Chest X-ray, AP view. Patient: 26 years old, sex F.
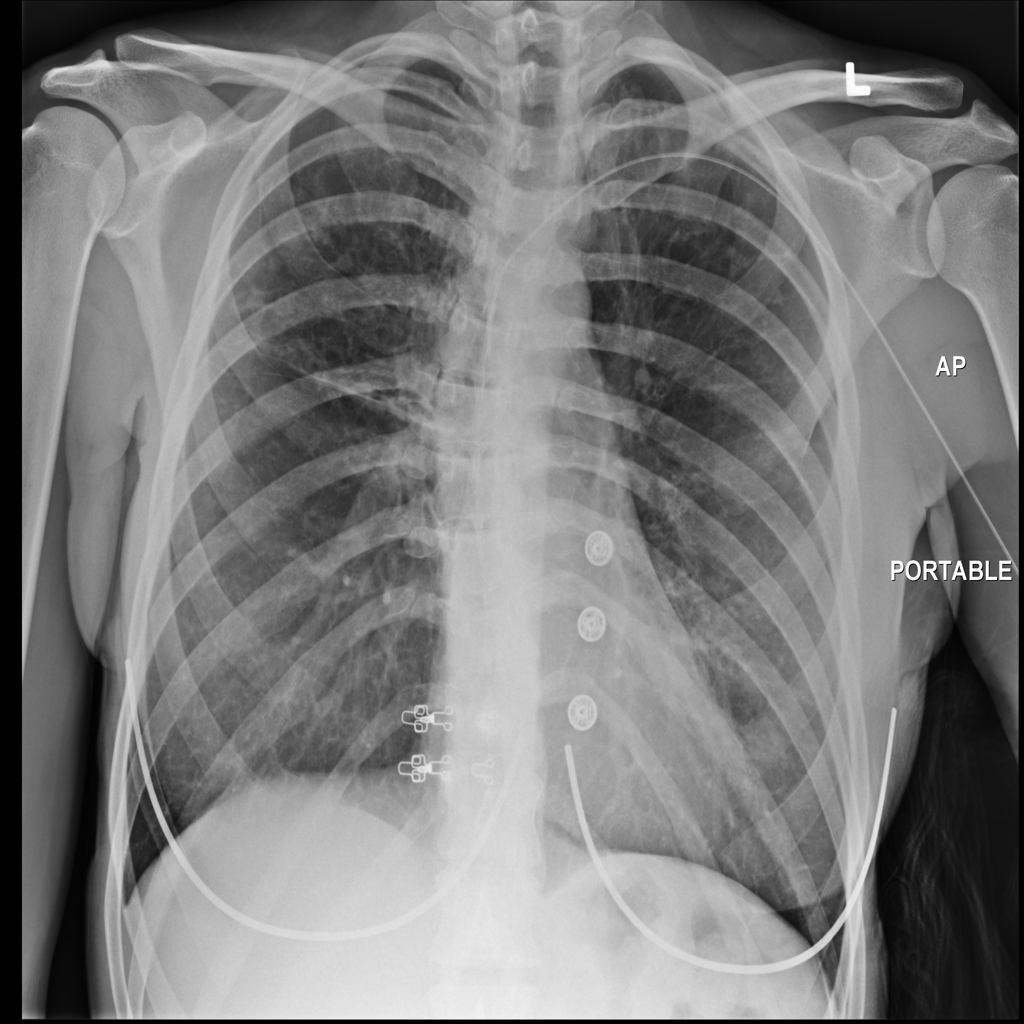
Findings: No Finding